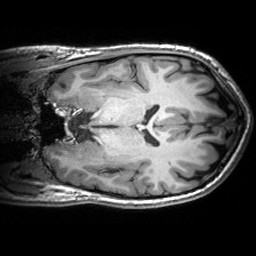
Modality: T1w
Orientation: coronal
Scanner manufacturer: siemens
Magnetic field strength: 3 T
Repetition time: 2.53 s
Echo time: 0.00299 s